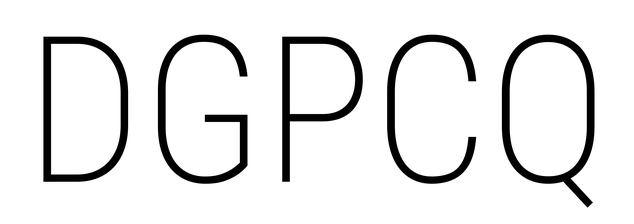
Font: Roboto_Condensed_ExtraLight